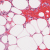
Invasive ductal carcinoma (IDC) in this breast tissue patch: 0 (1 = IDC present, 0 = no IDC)